Aerial crown-view tile of a tropical tree (Barro Colorado Island, Panama), acquired 20250818:
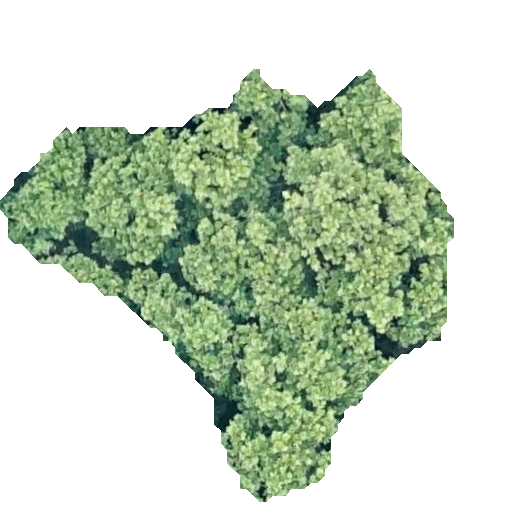
Species: Anacardium excelsum
GBIF accepted scientific name: Anacardium excelsum
Crown area: 155.145 m²